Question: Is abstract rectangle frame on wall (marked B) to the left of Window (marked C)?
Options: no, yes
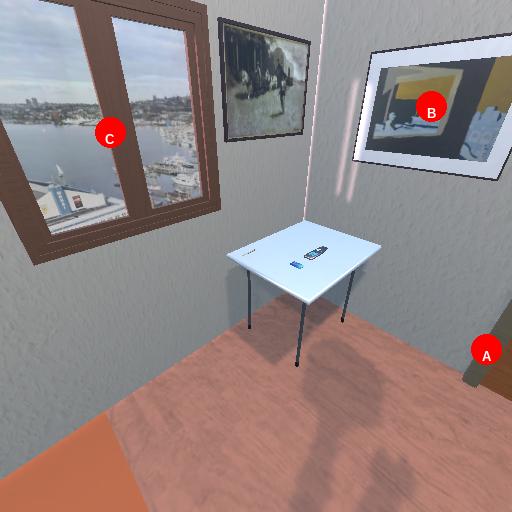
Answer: no